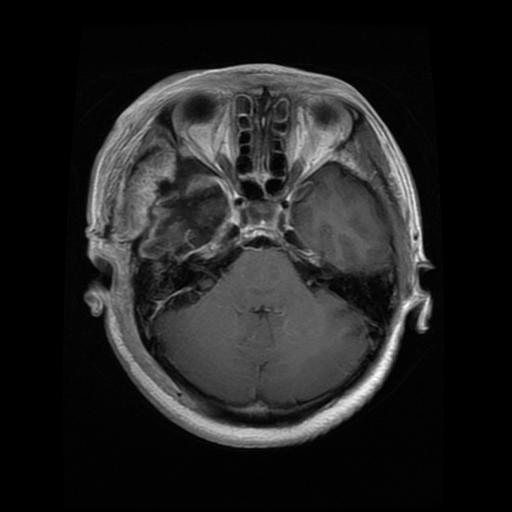
Label: glioma